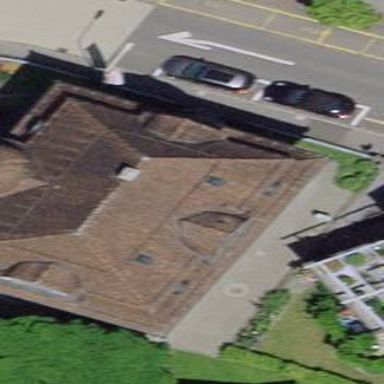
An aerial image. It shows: Residential building with mansard roof.